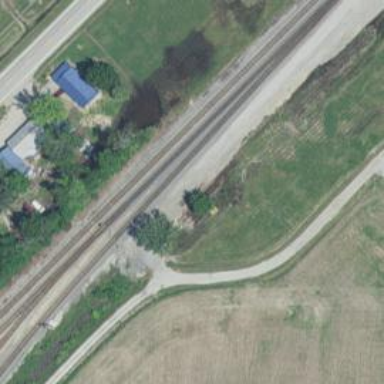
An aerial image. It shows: Railway junction.